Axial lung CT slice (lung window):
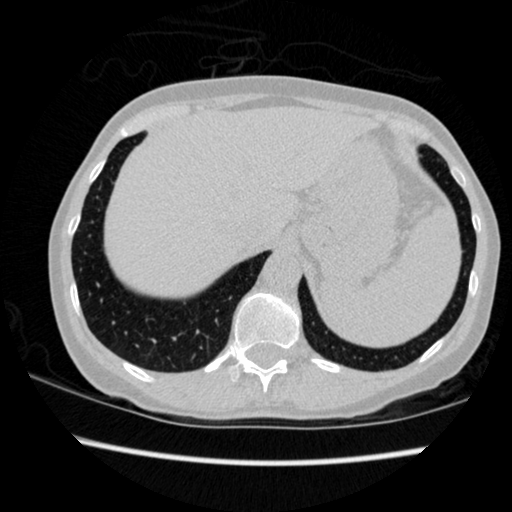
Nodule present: no